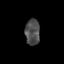
Tissue: skin
Cell type: Epithelial cells
Senescence score: 0.281
Nuclear area (px): 376
Mean DAPI intensity: 77.231